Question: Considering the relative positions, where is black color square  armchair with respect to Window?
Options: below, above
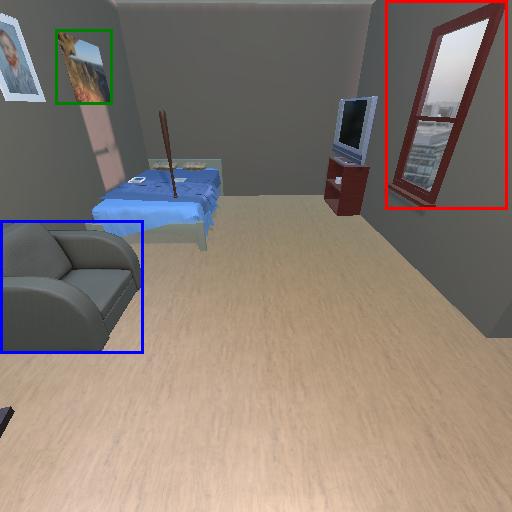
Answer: below